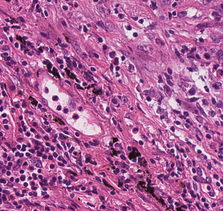
Tumor epithelial tissue: no
Tumor-associated stroma tissue: yes
Normal tissue: no